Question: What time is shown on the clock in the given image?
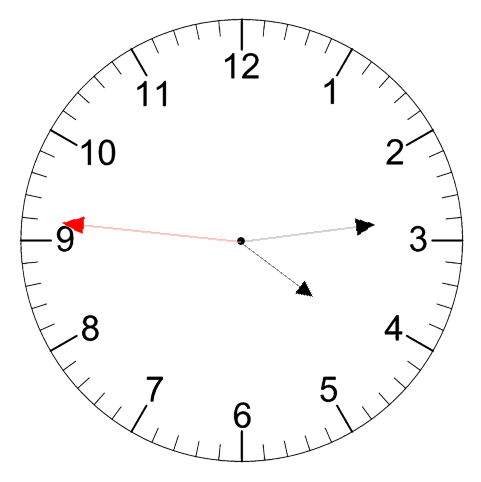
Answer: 04:13:46